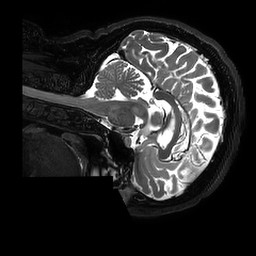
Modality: T2w
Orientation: sagittal
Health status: ill
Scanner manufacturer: philips
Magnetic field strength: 3 T
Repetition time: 2.5 s
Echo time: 0.331 s